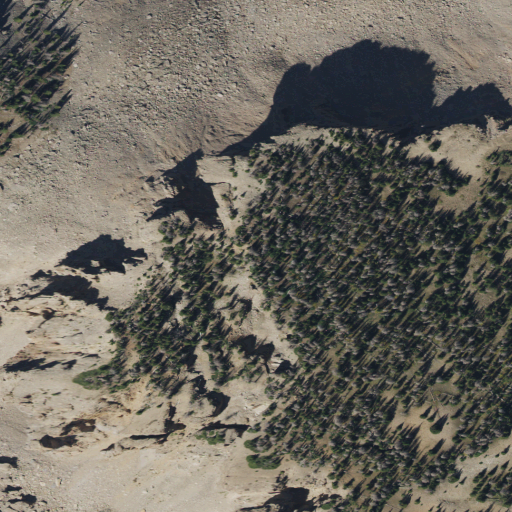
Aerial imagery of mountain in Utah named Castle Rocks containing evergreen forest, barren land, shrub, and open water